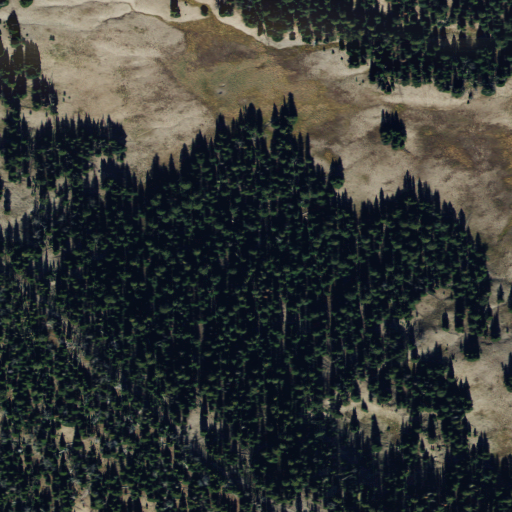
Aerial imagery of mountain in Montana named Apex Point containing evergreen forest, shrub, and grassland